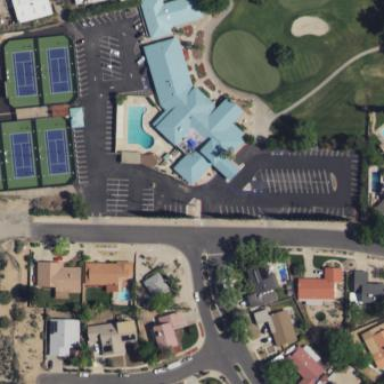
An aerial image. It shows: Building associated with golf.